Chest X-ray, PA view. Patient: 72 years old, sex M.
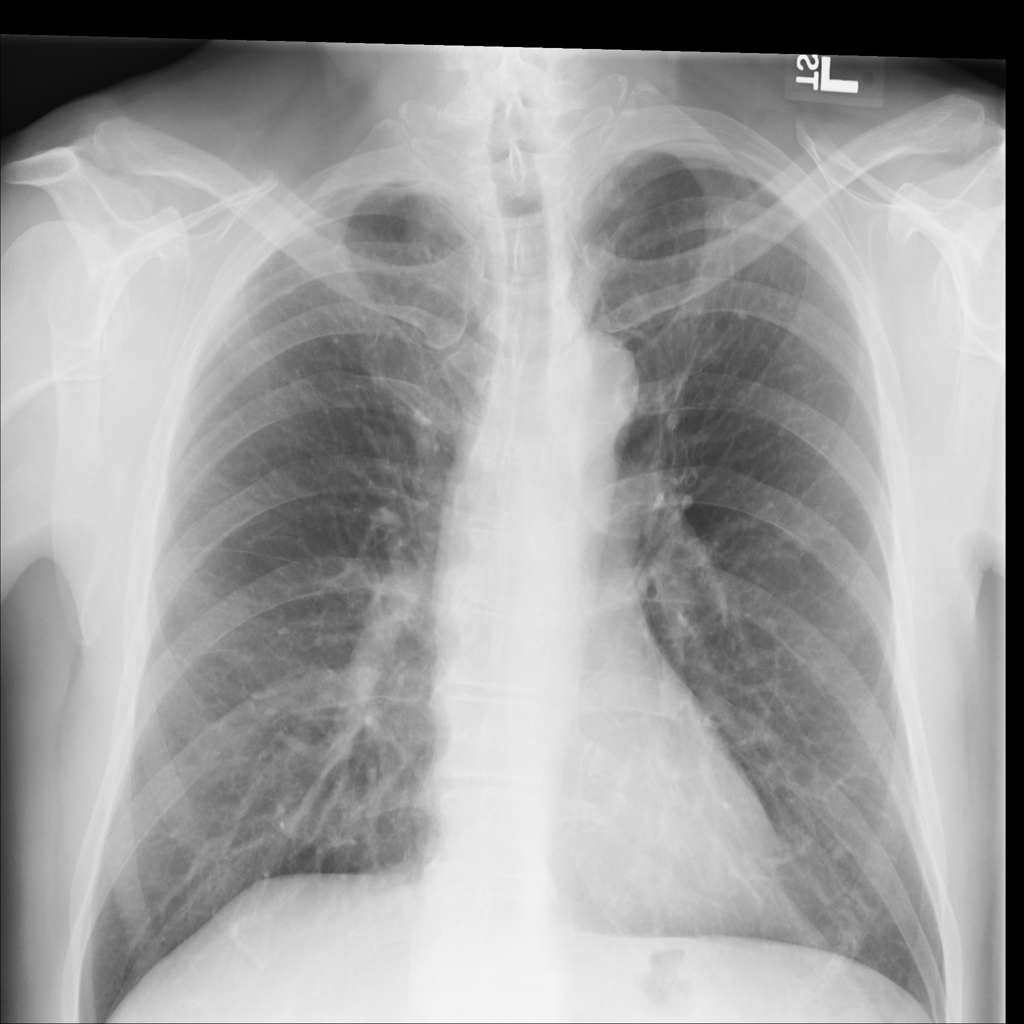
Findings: No Finding